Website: slack
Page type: payment
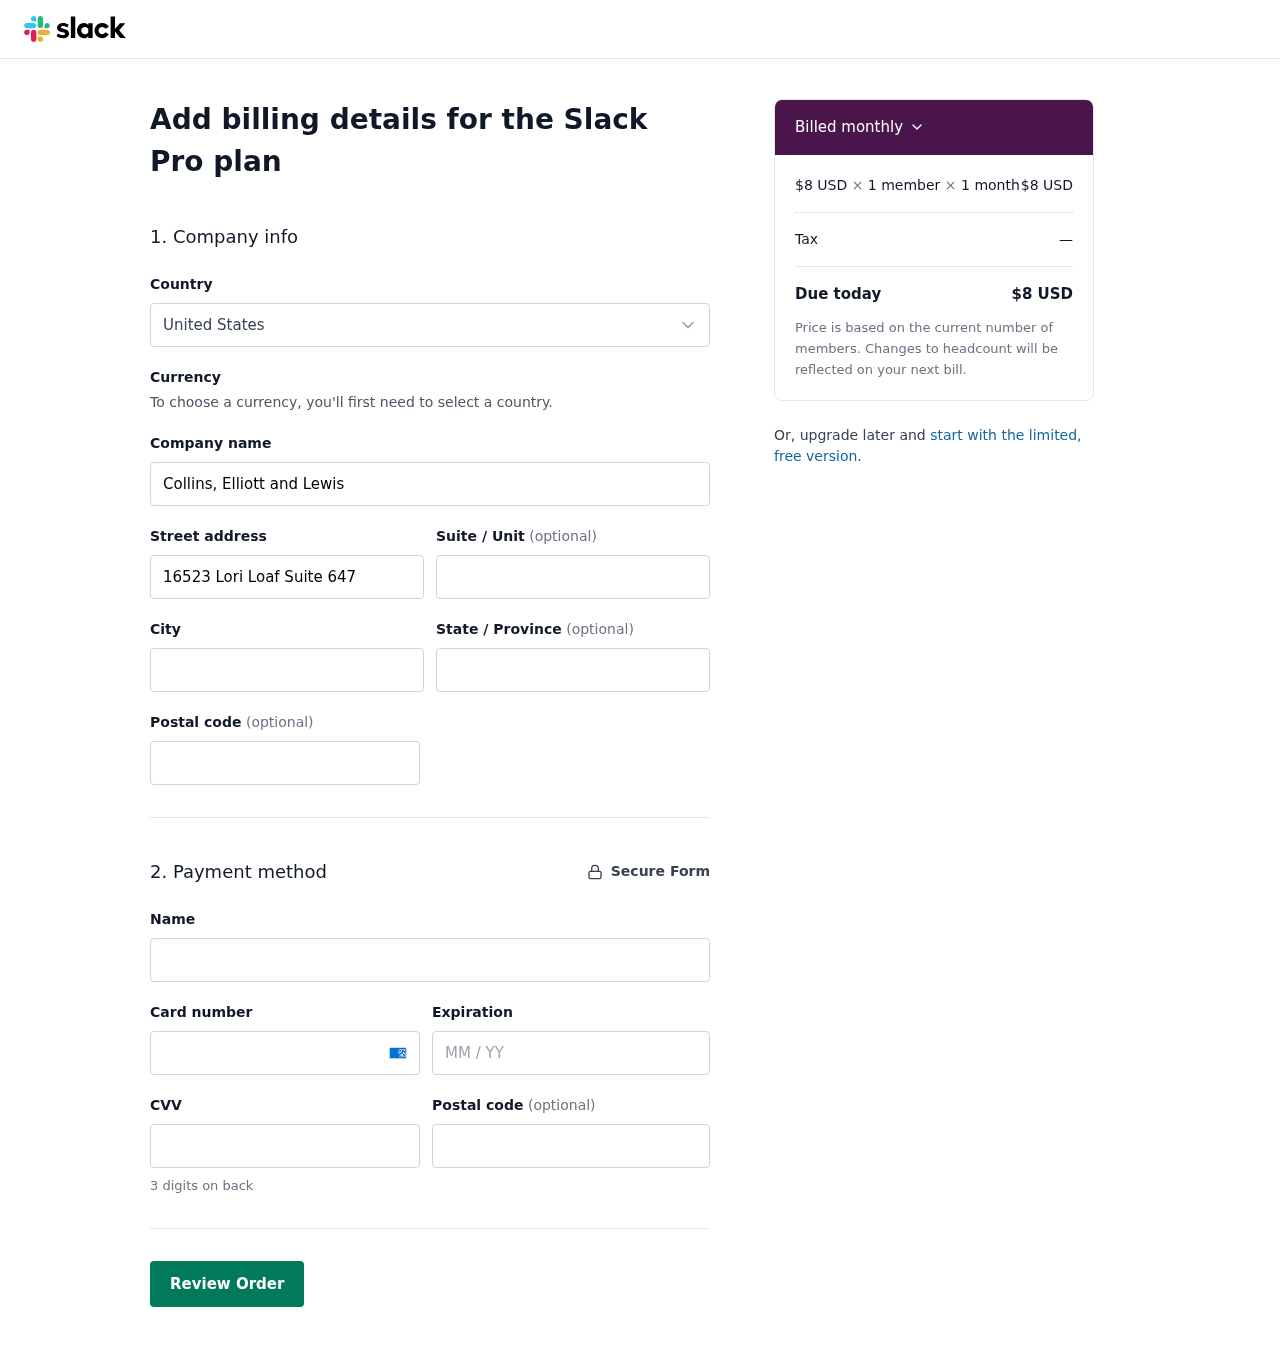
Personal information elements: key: PII_COUNTRY
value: United States
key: PII_COMPANY
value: Collins, Elliott and Lewis
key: PII_STREET
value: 16523 Lori Loaf Suite 647
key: PII_CITY
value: West Rogerfort
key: PII_STATE
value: Connecticut
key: PII_POSTCODE
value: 67803
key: PII_FULLNAME
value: Carolyn Sherman
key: PII_CARD_NUMBER
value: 3717 9280 9842 134
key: PII_CARD_EXPIRY
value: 08/28
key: PII_CARD_CVV
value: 7138
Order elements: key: ORDER_PRICE_PER_MEMBER
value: $8 USD
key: ORDER_NUM_MEMBERS
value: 1 member
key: ORDER_NUM_MONTHS
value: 1 month
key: ORDER_SUBTOTAL
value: $8 USD
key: ORDER_TAX
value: —
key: ORDER_TOTAL
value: $8 USD